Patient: sex M, age 48
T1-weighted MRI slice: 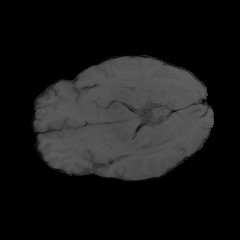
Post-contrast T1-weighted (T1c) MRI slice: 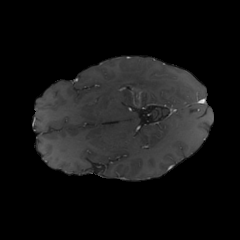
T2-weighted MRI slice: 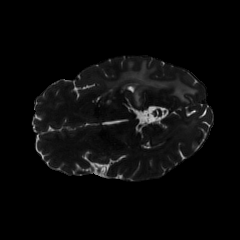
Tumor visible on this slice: yes
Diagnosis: Glioblastoma, IDH-wildtype
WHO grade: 4